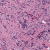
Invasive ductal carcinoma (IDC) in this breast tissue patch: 1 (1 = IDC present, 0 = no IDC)